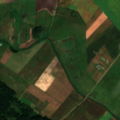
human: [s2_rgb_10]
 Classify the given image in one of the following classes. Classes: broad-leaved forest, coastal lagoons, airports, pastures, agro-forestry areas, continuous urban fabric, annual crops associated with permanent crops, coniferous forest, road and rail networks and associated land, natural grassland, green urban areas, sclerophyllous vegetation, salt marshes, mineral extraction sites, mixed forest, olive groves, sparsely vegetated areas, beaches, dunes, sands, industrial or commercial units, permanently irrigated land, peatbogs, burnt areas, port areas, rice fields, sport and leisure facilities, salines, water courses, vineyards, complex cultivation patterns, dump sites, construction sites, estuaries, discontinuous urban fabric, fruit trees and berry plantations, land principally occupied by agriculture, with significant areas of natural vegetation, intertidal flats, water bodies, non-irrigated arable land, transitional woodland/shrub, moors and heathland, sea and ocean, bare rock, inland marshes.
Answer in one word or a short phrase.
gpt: discontinuous urban fabric, non-irrigated arable land, pastures, mixed forest